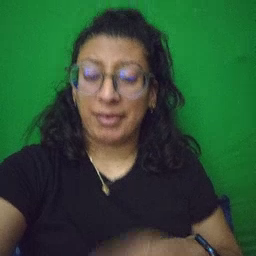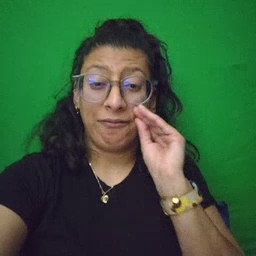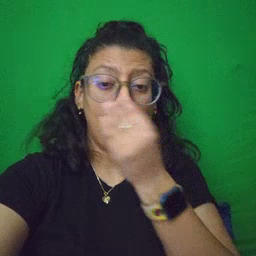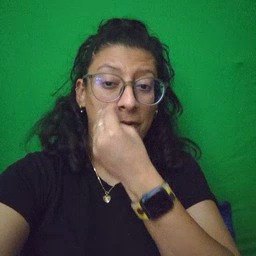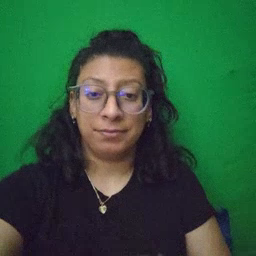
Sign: flower